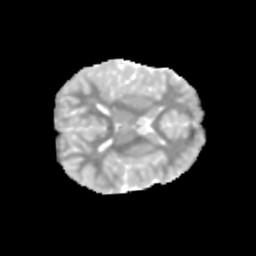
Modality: MD
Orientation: axial
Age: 11
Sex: male
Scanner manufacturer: siemens
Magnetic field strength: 3 T
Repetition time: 3.8 s
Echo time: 0.07 s